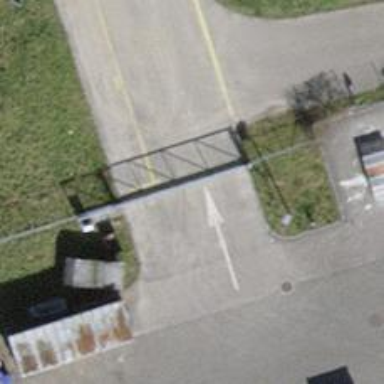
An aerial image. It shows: Gate.